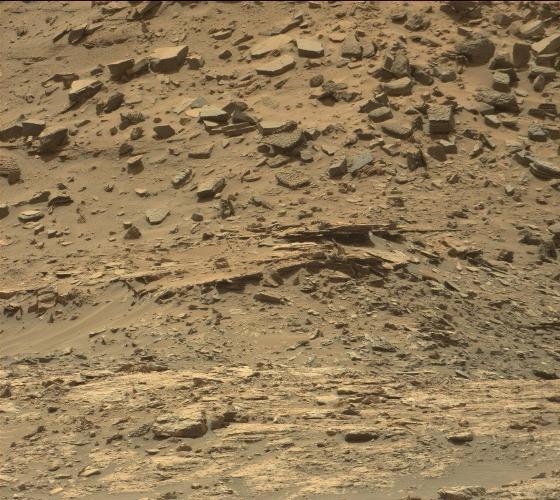
Terrain classes present: Bedrock, Gravel / Sand / Soil, Rock, Shadow